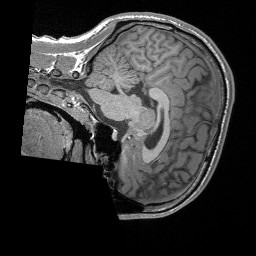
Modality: T1w
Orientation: sagittal
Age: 23
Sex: male
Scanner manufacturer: siemens
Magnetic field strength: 3 T
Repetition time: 1.56 s
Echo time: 0.00207 s